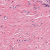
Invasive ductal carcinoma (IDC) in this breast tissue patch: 0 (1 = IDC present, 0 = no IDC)